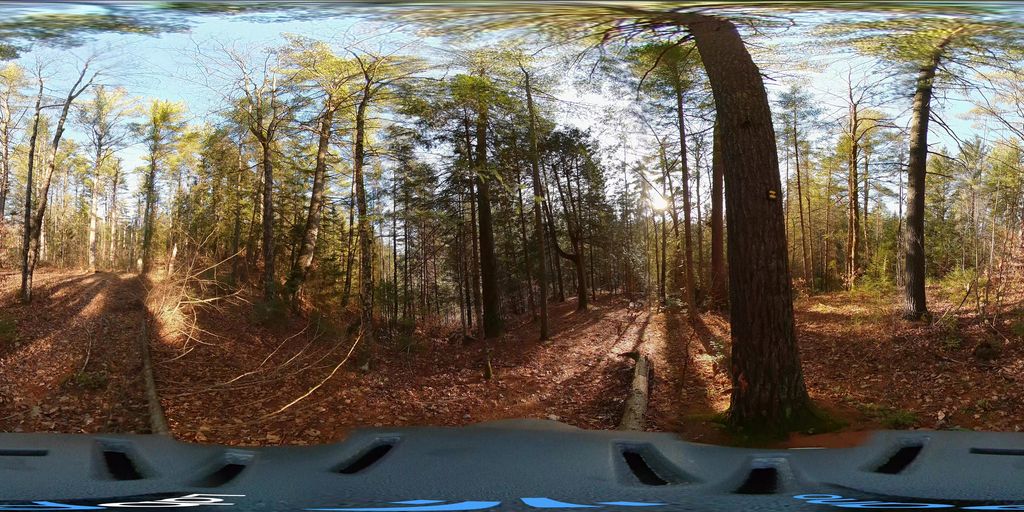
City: ottawa-gatineau